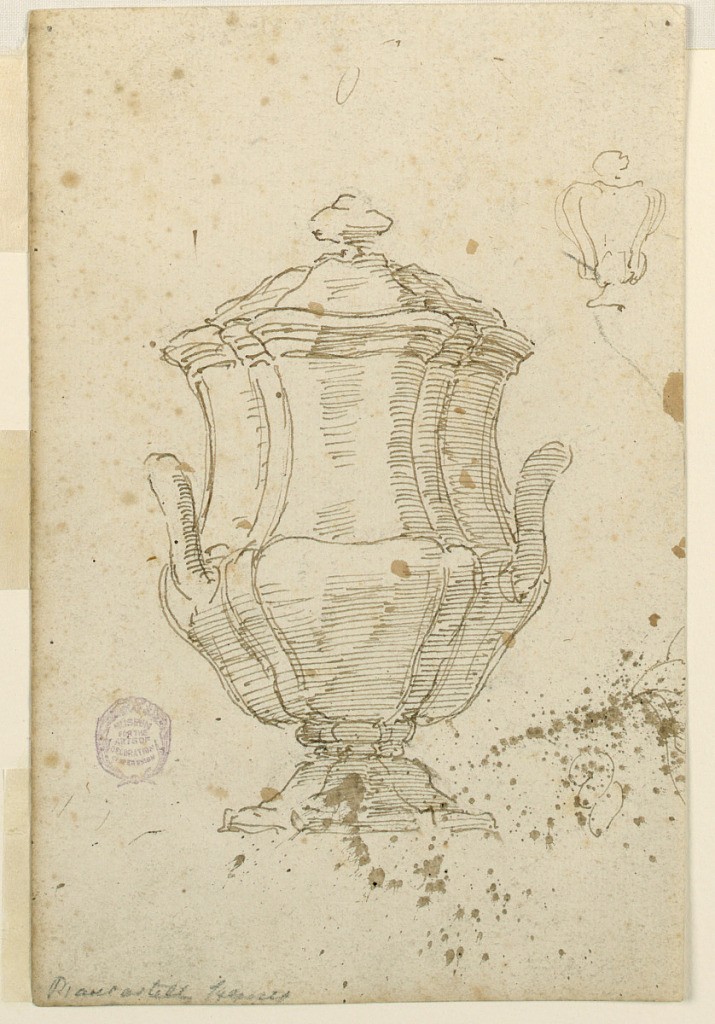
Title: Sketches of Bowls
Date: ca. 1770
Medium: Pen and ink, brush and watercolor on paper
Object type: Drawing
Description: Vase with a cover and two handles. Above, at right, a slight sketch of a vase with cover. Below, right, part of two sketches. Above, a slight sketch of a smaller bowl. Below, a larger bowl.